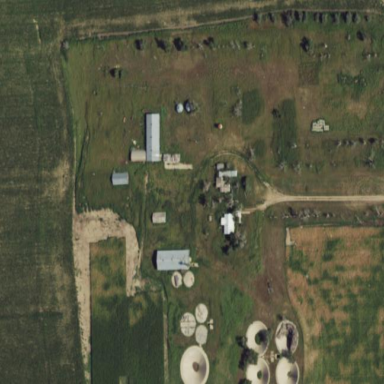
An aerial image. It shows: Farmyard area.